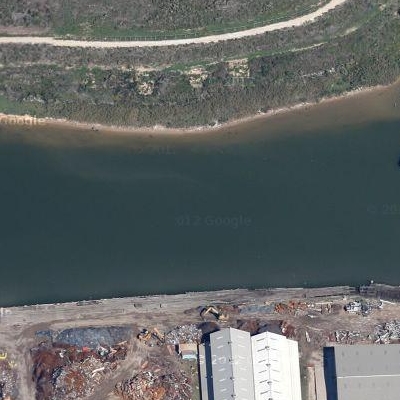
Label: dRiverLake